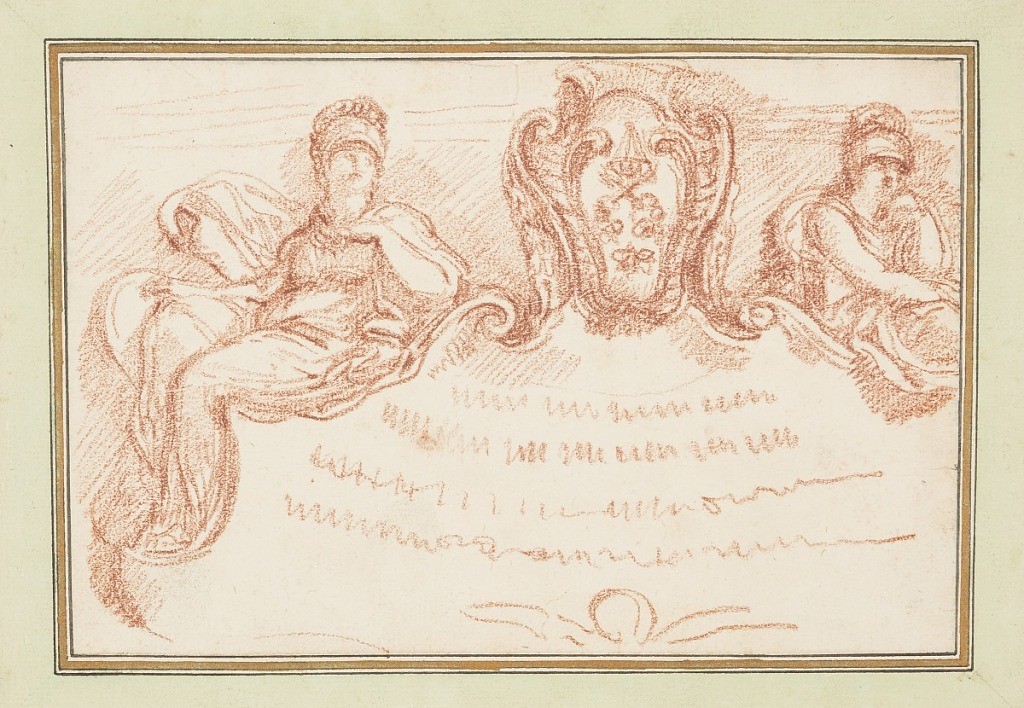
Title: Ceiling detail with two seated figures and escutcheon
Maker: Jean-Robert Ango, French, active in Rome 1759 –1770, d. 1773
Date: ca. 1759–70
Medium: Red chalk on paper
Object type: Drawing
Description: Two seated female figures on either side of an escutcheon, with the indication of an inscription below. The figures are wearing headgear. They touch their left hand to their chest and rest their right on their knee.